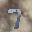
Label: 7